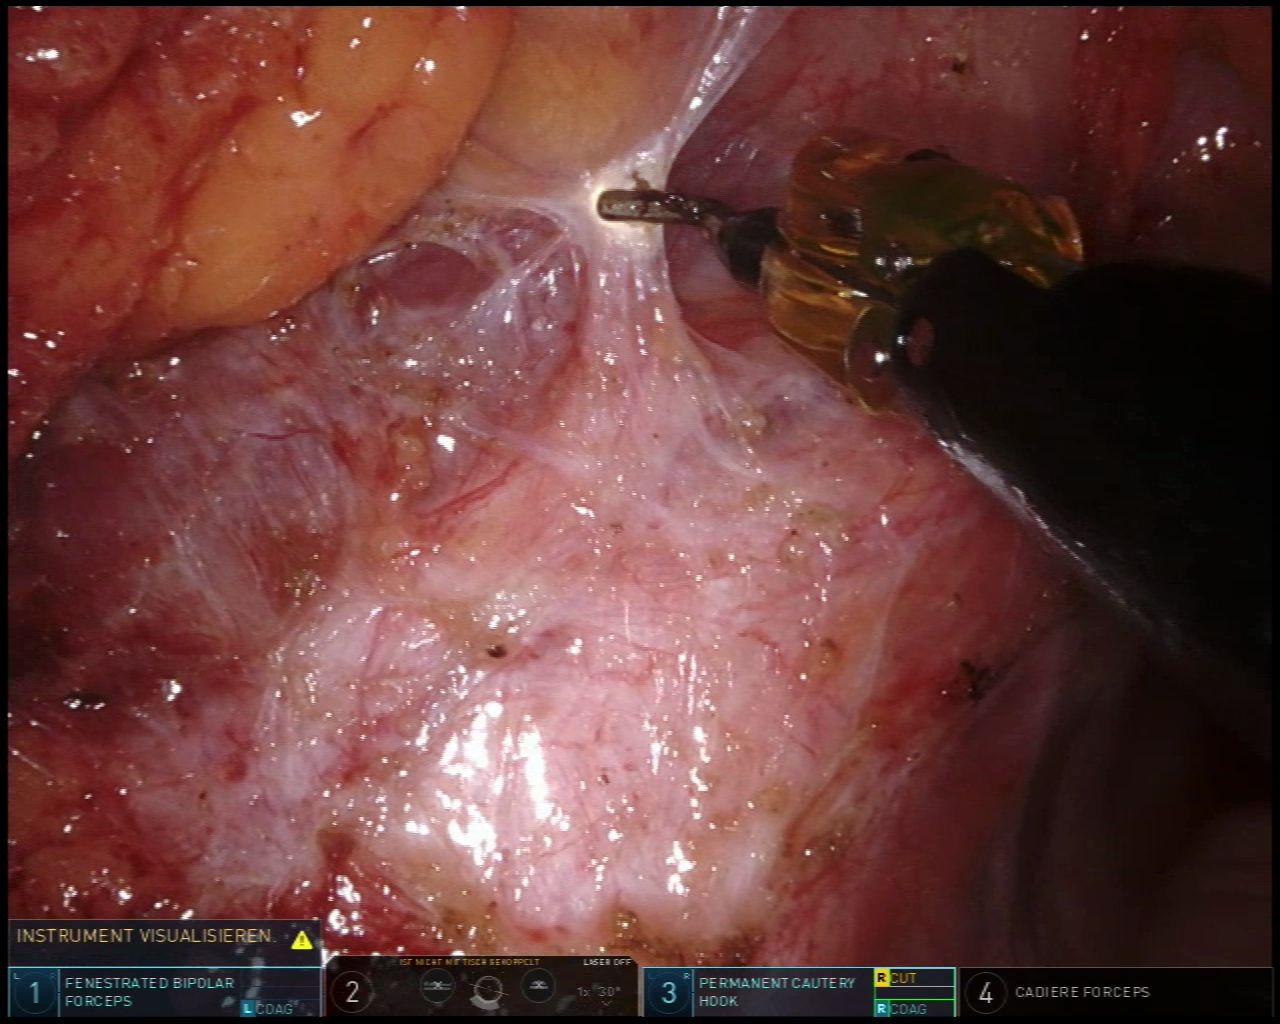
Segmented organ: ureter
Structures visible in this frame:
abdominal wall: no
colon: no
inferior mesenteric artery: no
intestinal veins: no
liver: no
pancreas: no
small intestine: no
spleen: no
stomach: no
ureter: yes
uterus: no
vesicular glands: no